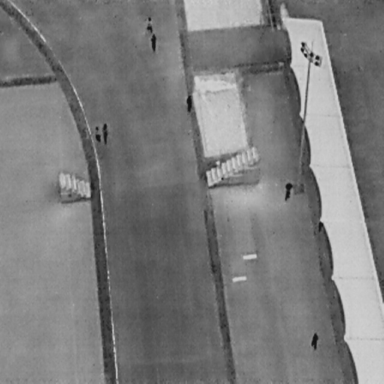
There are seven People in the infrared image.